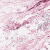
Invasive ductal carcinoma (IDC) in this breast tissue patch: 0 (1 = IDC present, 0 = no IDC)